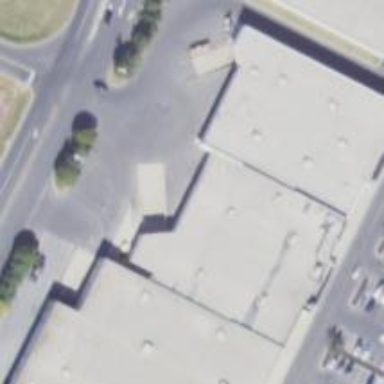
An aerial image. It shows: Retail building.